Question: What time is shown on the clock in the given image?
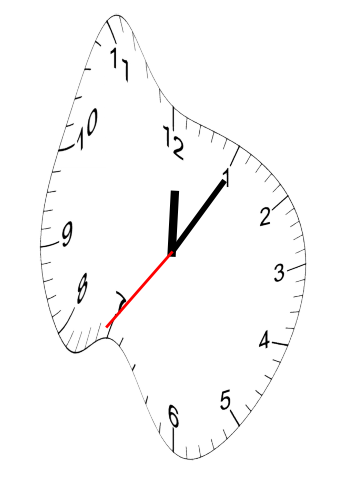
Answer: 12:05:36